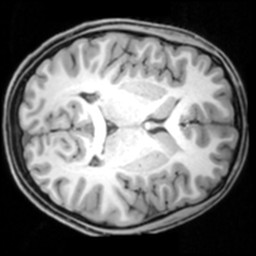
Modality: T1w
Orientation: axial
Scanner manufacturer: siemens
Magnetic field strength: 3 T
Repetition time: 1.9 s
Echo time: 0.00397 s